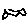
Label: bird